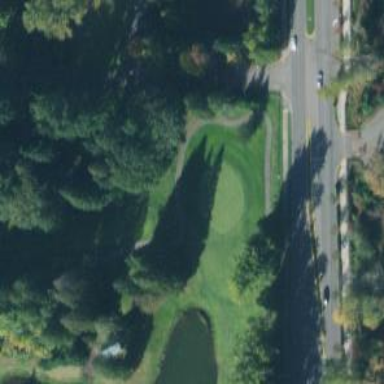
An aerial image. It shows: View of golf hole.